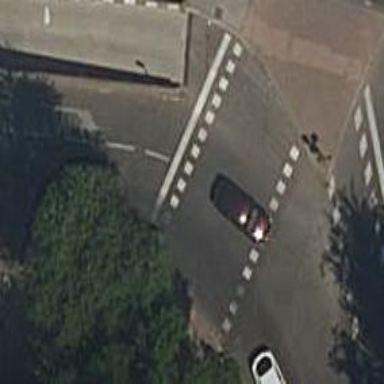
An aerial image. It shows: Road with traffic signals at the crossing.